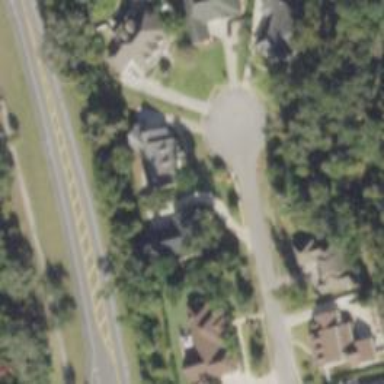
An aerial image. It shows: Residential road.